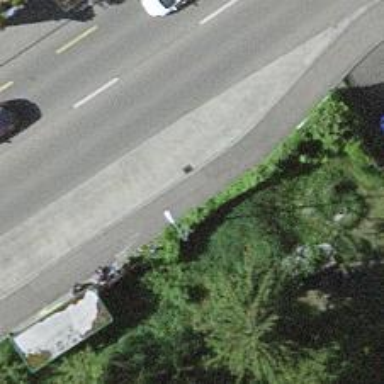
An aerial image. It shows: Bus stop with platform for public transport.